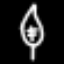
Label: leaf